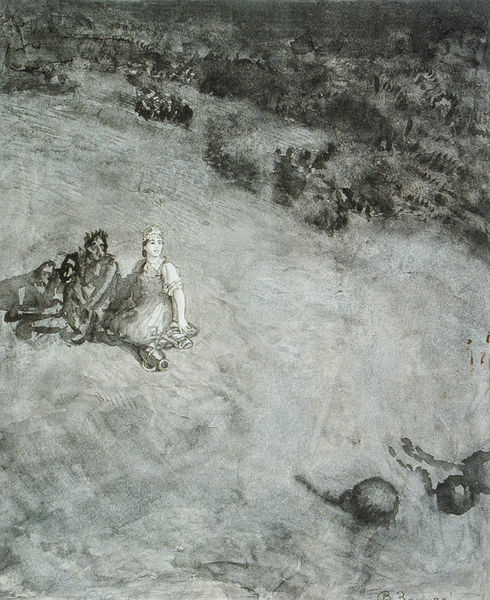
Titel: Nacht
Künstler: Viktor Samirajlo
Standort: St. Petersburg
Institution: Russisches Museum
Schlagwörter: berg, blätter, dunkel, gruppe, kopf, mann, schatten, wasser, weiß, aquarell, bäume, frauen, landschaft, menschen, mädchen, sand, sitzen, ufer, ausschnitt, frau, grau, hell, hintergrund, hut, kleid, kreide, köpfe, licht, männer, nacht, schwarz, skizze, zeichnung, blick, dame, gras, rasen, schnee, tiere, wiese, haube, leute, malerei, flasche, mütze, blicke, falten, faru, gesicht, stein, steine, ärmel, bild, bildnis, schauen, signatur, öl, ebene, erde, gräser, hügel, wind, busch, büsche, einsam, gebüsch, boden, gewand, haare, sitzend, familie, kind, paar, pflanzen, diadem, krone, prinzessin, schräg, kinder, rund, krug, kopfbedeckung, schürze, strand, düster, beobachten, schuhe, zuschauer, abhang, düne, dünen, hang, farbe, grafik, vegetation, wasserfarbe, picknick, platz, vogelperspektive, figuren, krieg, schlacht, zopf, detail, vasen, farn, warten, exotisch, steppe, unscharf, laviert, tusche, gefäß, orient, bomben, kohle, lichtung, asien, schwarz weiß, radierung, stich, ketten, tote, kugel, kugeln, entwurf, schemenhaft, flecken, fragment, diagonal, skelett, gefängnis, krüge, teufel, bizarr, fauna, richtung, königin, gestrüpp, schemen, indien, manschen, lavierung, schlachtfeld, vollmond, licth, affen, schwaz, gouache, blei, farne, aquarel, mischtechnik, bombe, skelette, ballon, luftballon, mysteriös, sitzfiguren, kleis, au?schnitt, bleo, waldgott, zündschnur, floßfahrt, stromschnellen mit floß, lichtugn